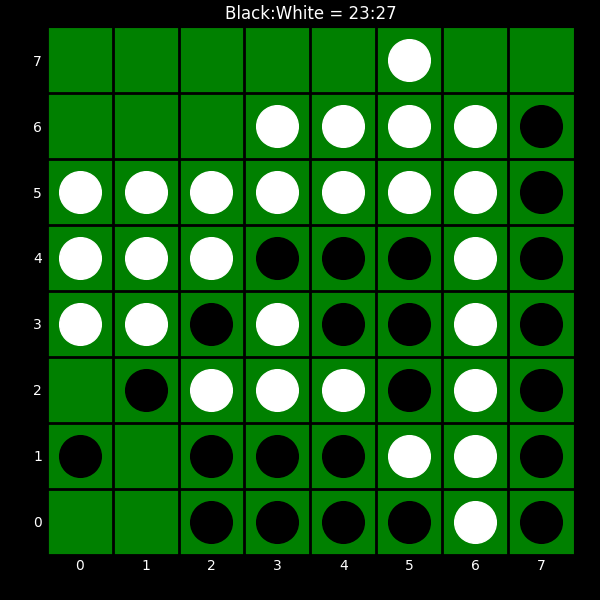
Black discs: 23
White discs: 27